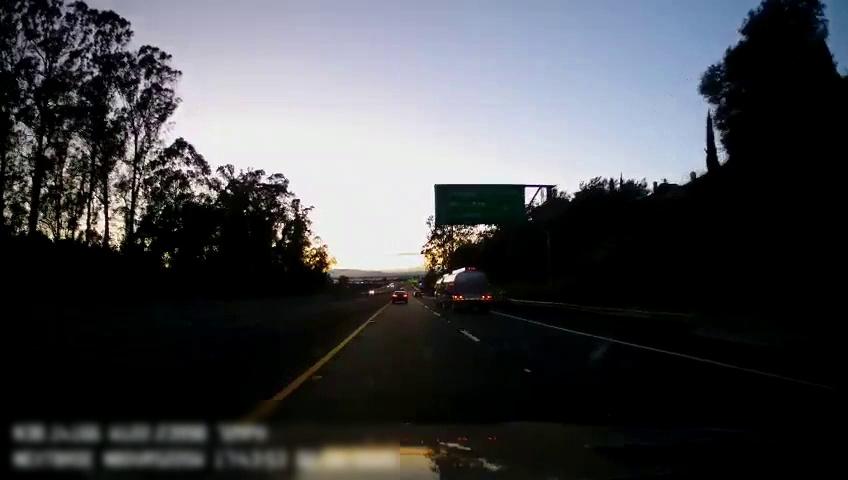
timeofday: Dusk/Dawn/Twilight
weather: Sunny
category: Drivable Space
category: Vehicles | Car
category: Vehicles | Other LV
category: Vehicles | Truck
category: Lanes | Alternate Lane
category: Lanes | Alternate Lane
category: Lanes | Alternate Lane
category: Traffic | Signs